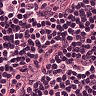
Metastatic tissue present: no